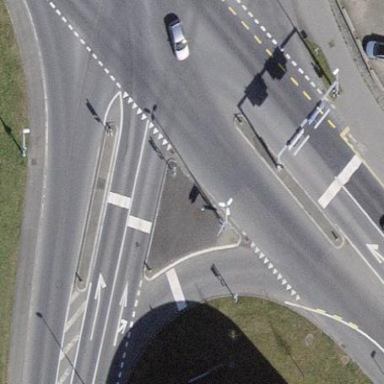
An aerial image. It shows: Traffic calming island.